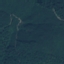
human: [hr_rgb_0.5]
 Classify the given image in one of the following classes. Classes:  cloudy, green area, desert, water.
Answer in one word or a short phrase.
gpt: green area